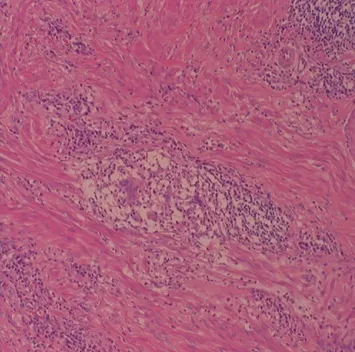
A) Non-caseating epithelioid granulomas in the muscularis propria of the small intestine and inflammation of all organ layers are seen. These findings are which is a characteristic of Crohn's disease.
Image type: pathology (h&e)